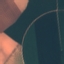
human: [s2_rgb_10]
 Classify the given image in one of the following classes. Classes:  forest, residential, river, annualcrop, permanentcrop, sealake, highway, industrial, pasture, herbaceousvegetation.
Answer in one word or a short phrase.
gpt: AnnualCrop